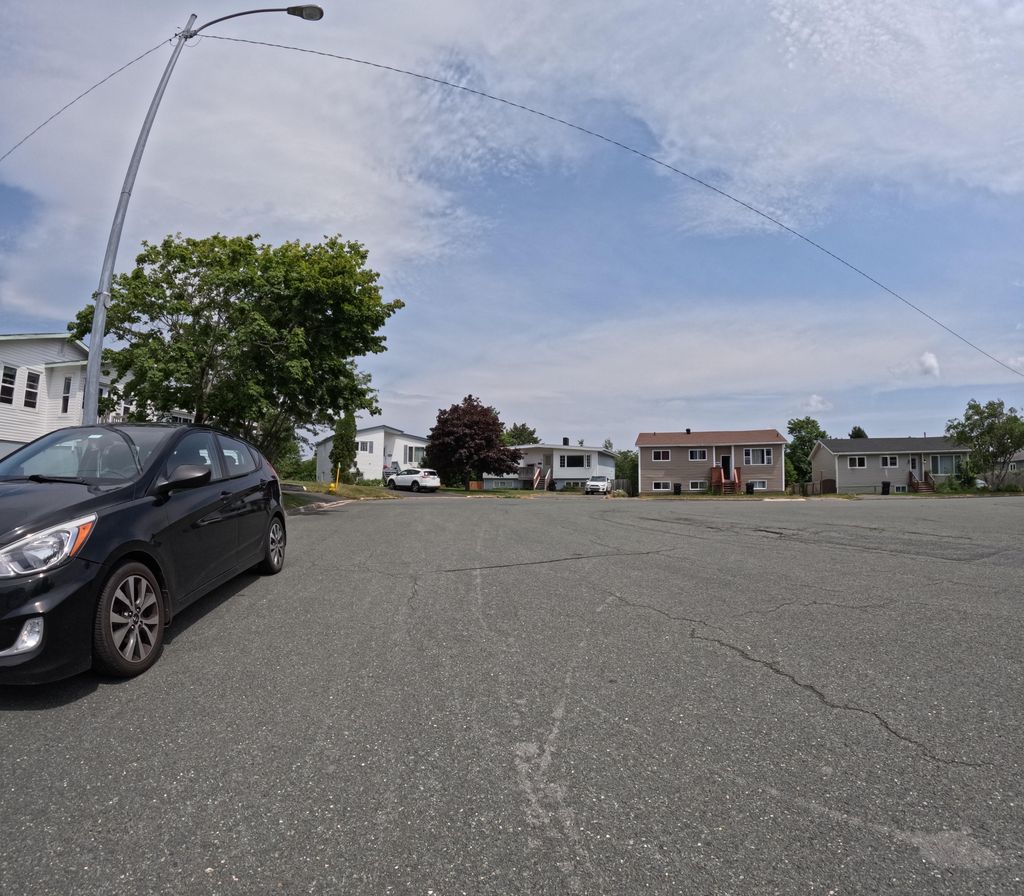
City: st_johns